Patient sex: M
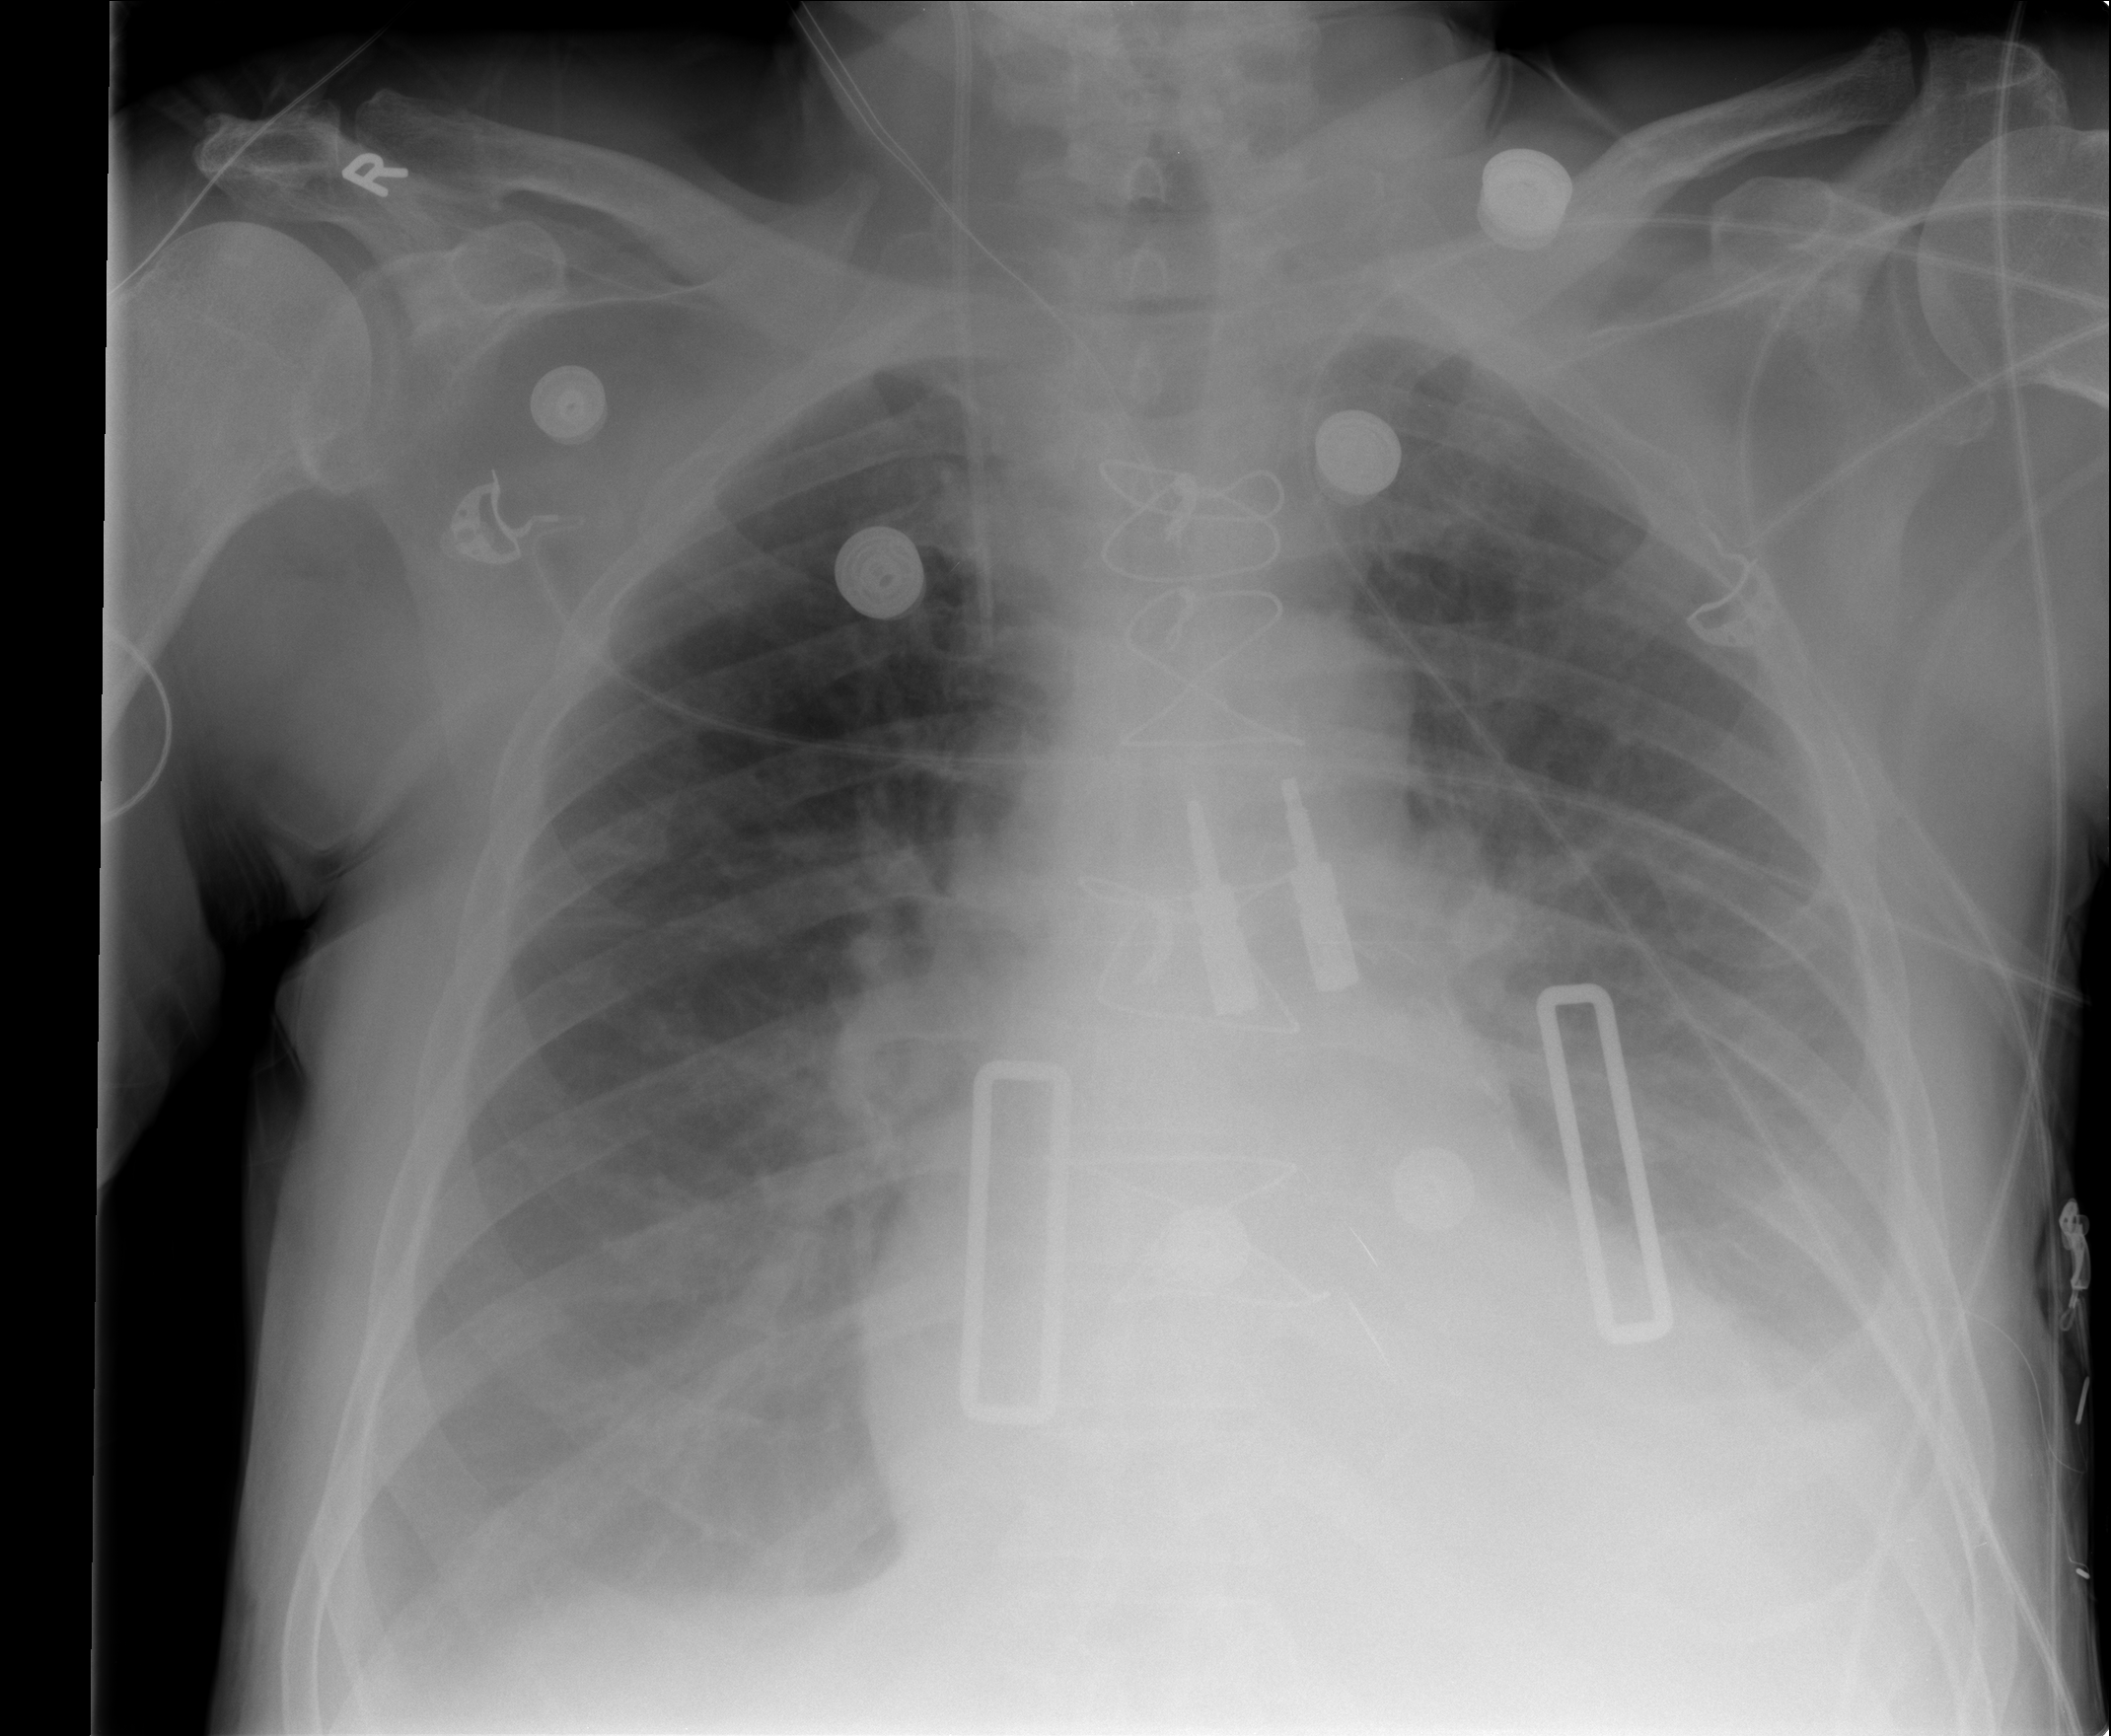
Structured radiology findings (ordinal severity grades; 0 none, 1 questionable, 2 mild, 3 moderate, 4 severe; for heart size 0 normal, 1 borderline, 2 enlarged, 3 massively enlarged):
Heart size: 0
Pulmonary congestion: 2
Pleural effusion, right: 2
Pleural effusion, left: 2
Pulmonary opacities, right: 0
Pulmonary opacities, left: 0
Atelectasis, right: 2
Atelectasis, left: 2